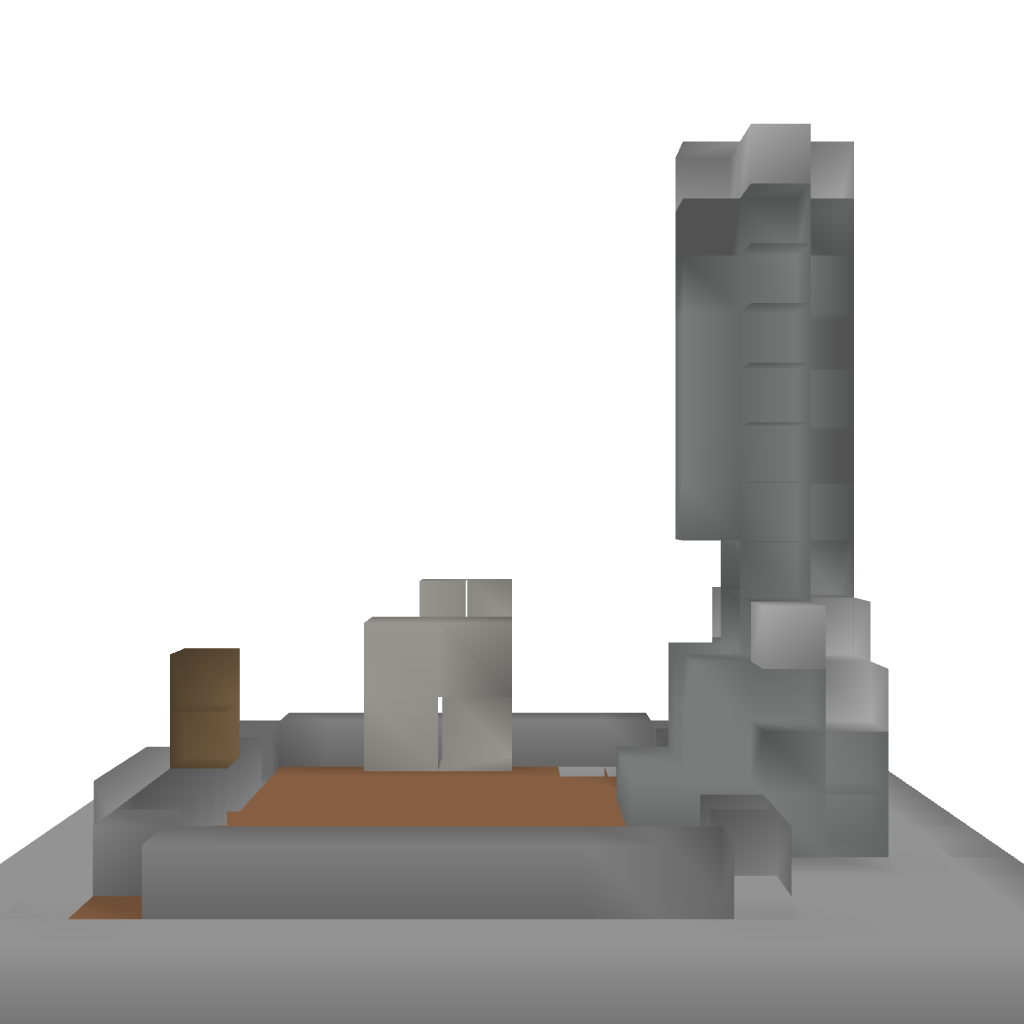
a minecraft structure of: Small Modern House